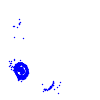
Particle: electron